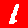
Digit: 1